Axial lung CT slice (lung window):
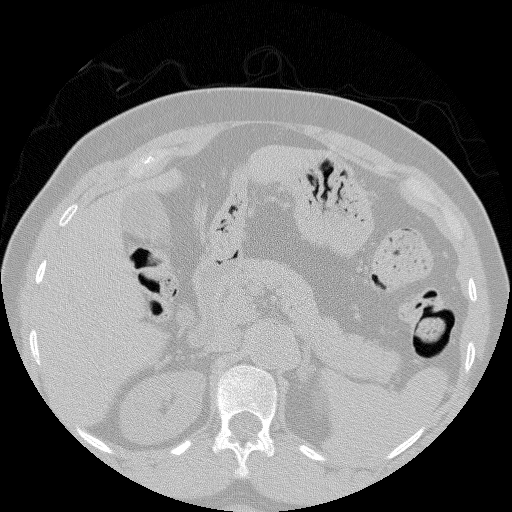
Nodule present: no